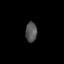
Tissue: lung
Cell type: Epithelial cells
Senescence score: 0.1204
Nuclear area (px): 231
Mean DAPI intensity: 82.052